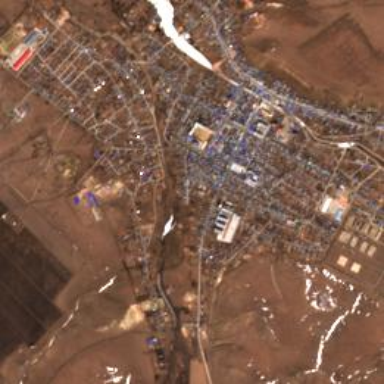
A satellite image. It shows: Ethnic township within town.